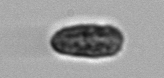
Label: Pseudochattonella_farcimen